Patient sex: F
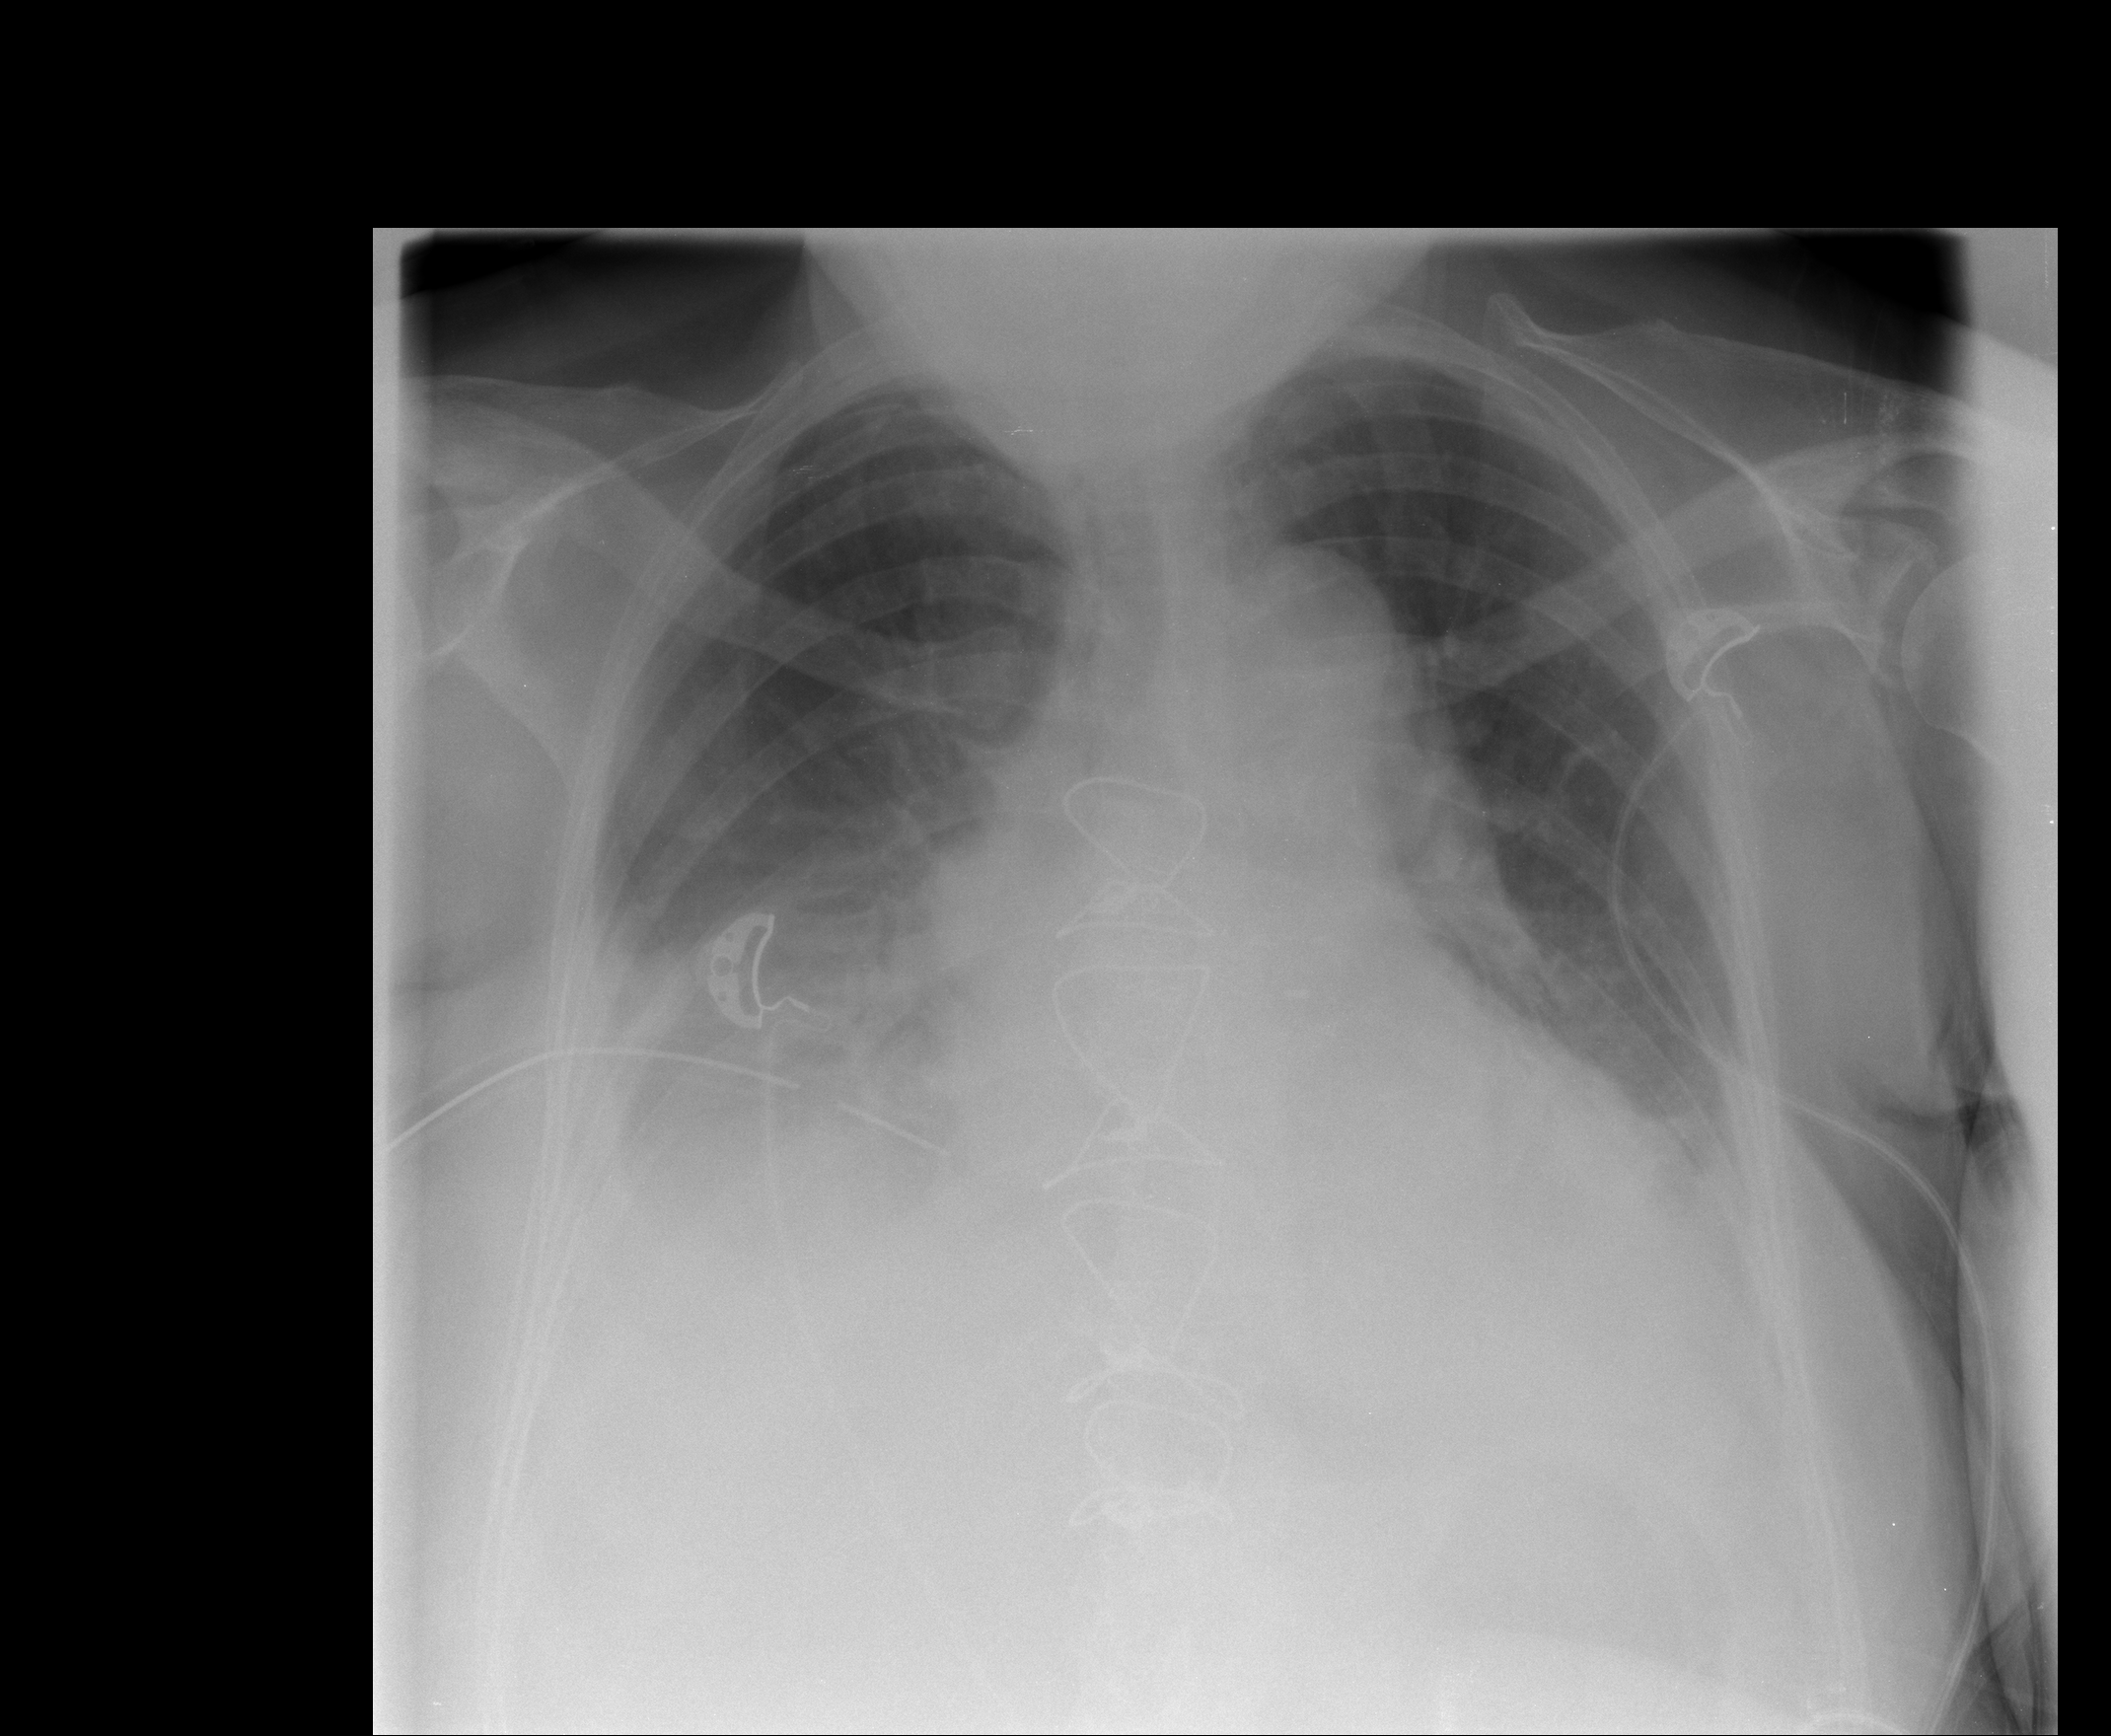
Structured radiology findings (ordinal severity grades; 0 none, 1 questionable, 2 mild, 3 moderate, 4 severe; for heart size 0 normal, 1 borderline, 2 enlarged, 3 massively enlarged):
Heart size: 2
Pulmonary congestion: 2
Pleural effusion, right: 2
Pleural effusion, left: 1
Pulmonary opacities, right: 0
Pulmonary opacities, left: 0
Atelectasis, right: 2
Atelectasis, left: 1